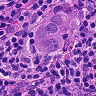
Metastatic tissue present: yes